Question: I have simple sample:
'''
#include <iostream>
class parent {
public:
int i;
};
class child : public parent {
public:
int d;
};
int main() {
child c;
std::cout << c.d << std::endl;
return 0;
}
'''
<URL>
but all ints in c ('int d;' and 'int i;') are not initialized.

What is wrong with it? Or I do not see something obvios?
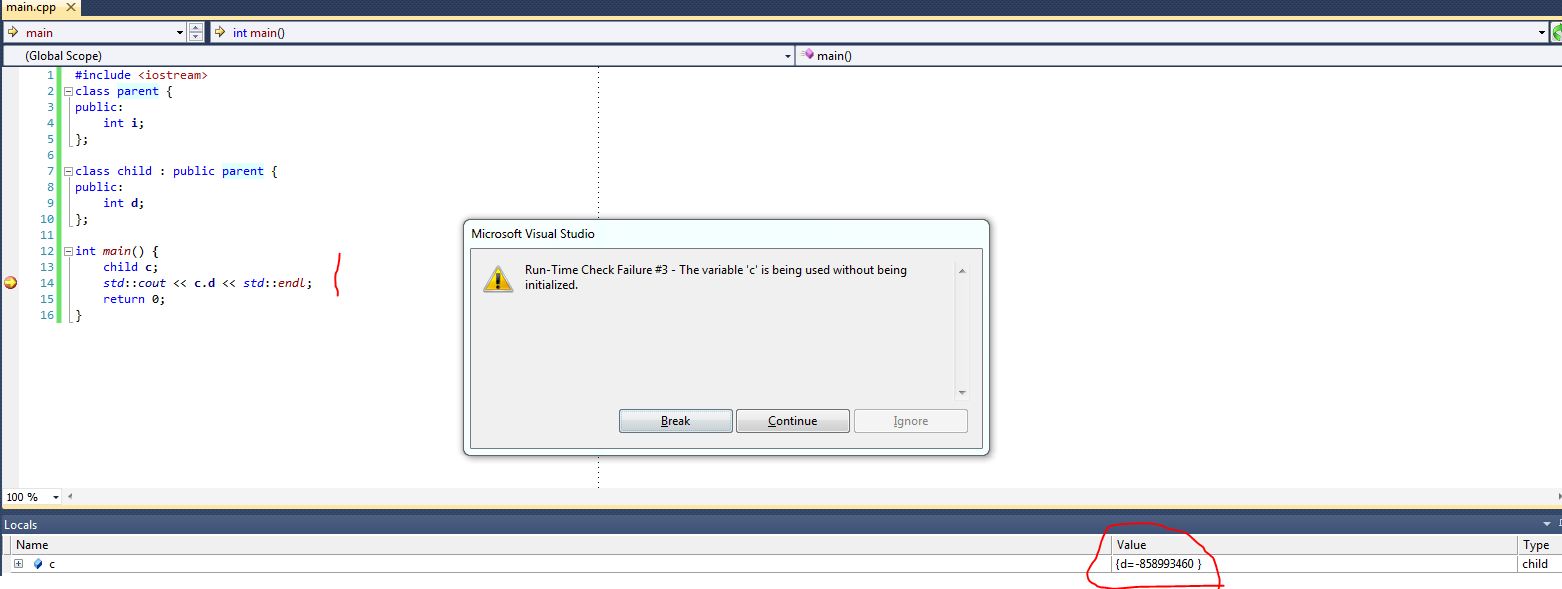
Answer: There is a difference between default and zero initialization done on classes with no constructor and basic types:
'''
child c1; // Default initialized. int types are not initialized.
child c2 = child(); // Zero initialized. int types are in initialized to zero.
// In C++ 11
child c3 {}; // Use new syntax for zero initialization
'''
More detailed explanation:
here: <URL>
here: <URL>